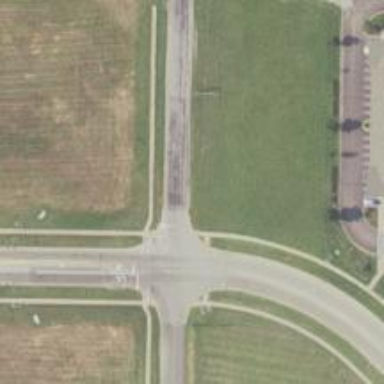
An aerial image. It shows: Road marking indicating solid crossing edge.